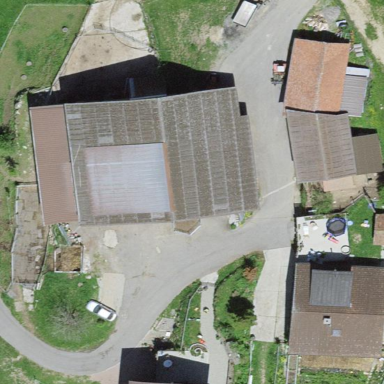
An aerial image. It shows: Farmyard in rural farm setting.